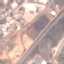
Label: Highway